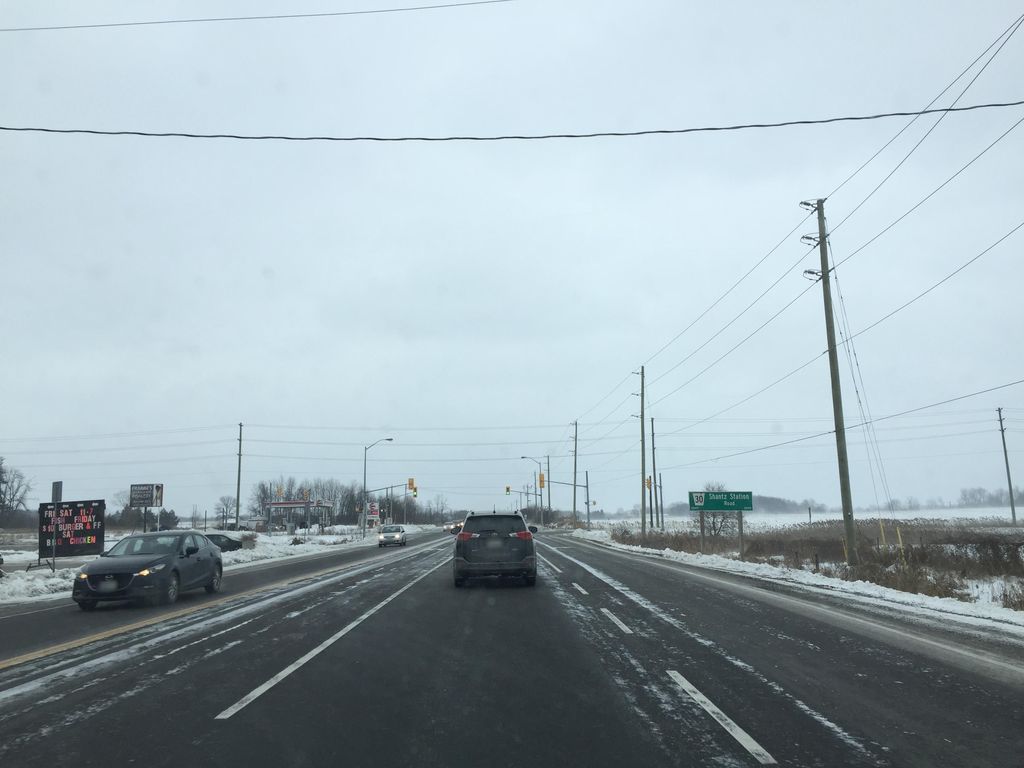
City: kitchener-waterloo